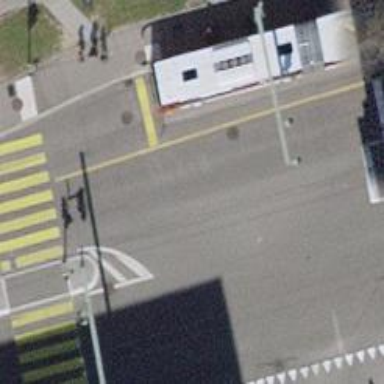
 and there is shared busway on the left for cyclists."